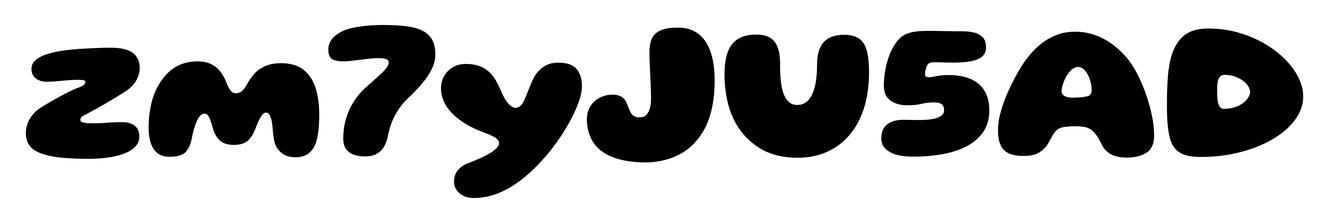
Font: Gluten_ExtraBold